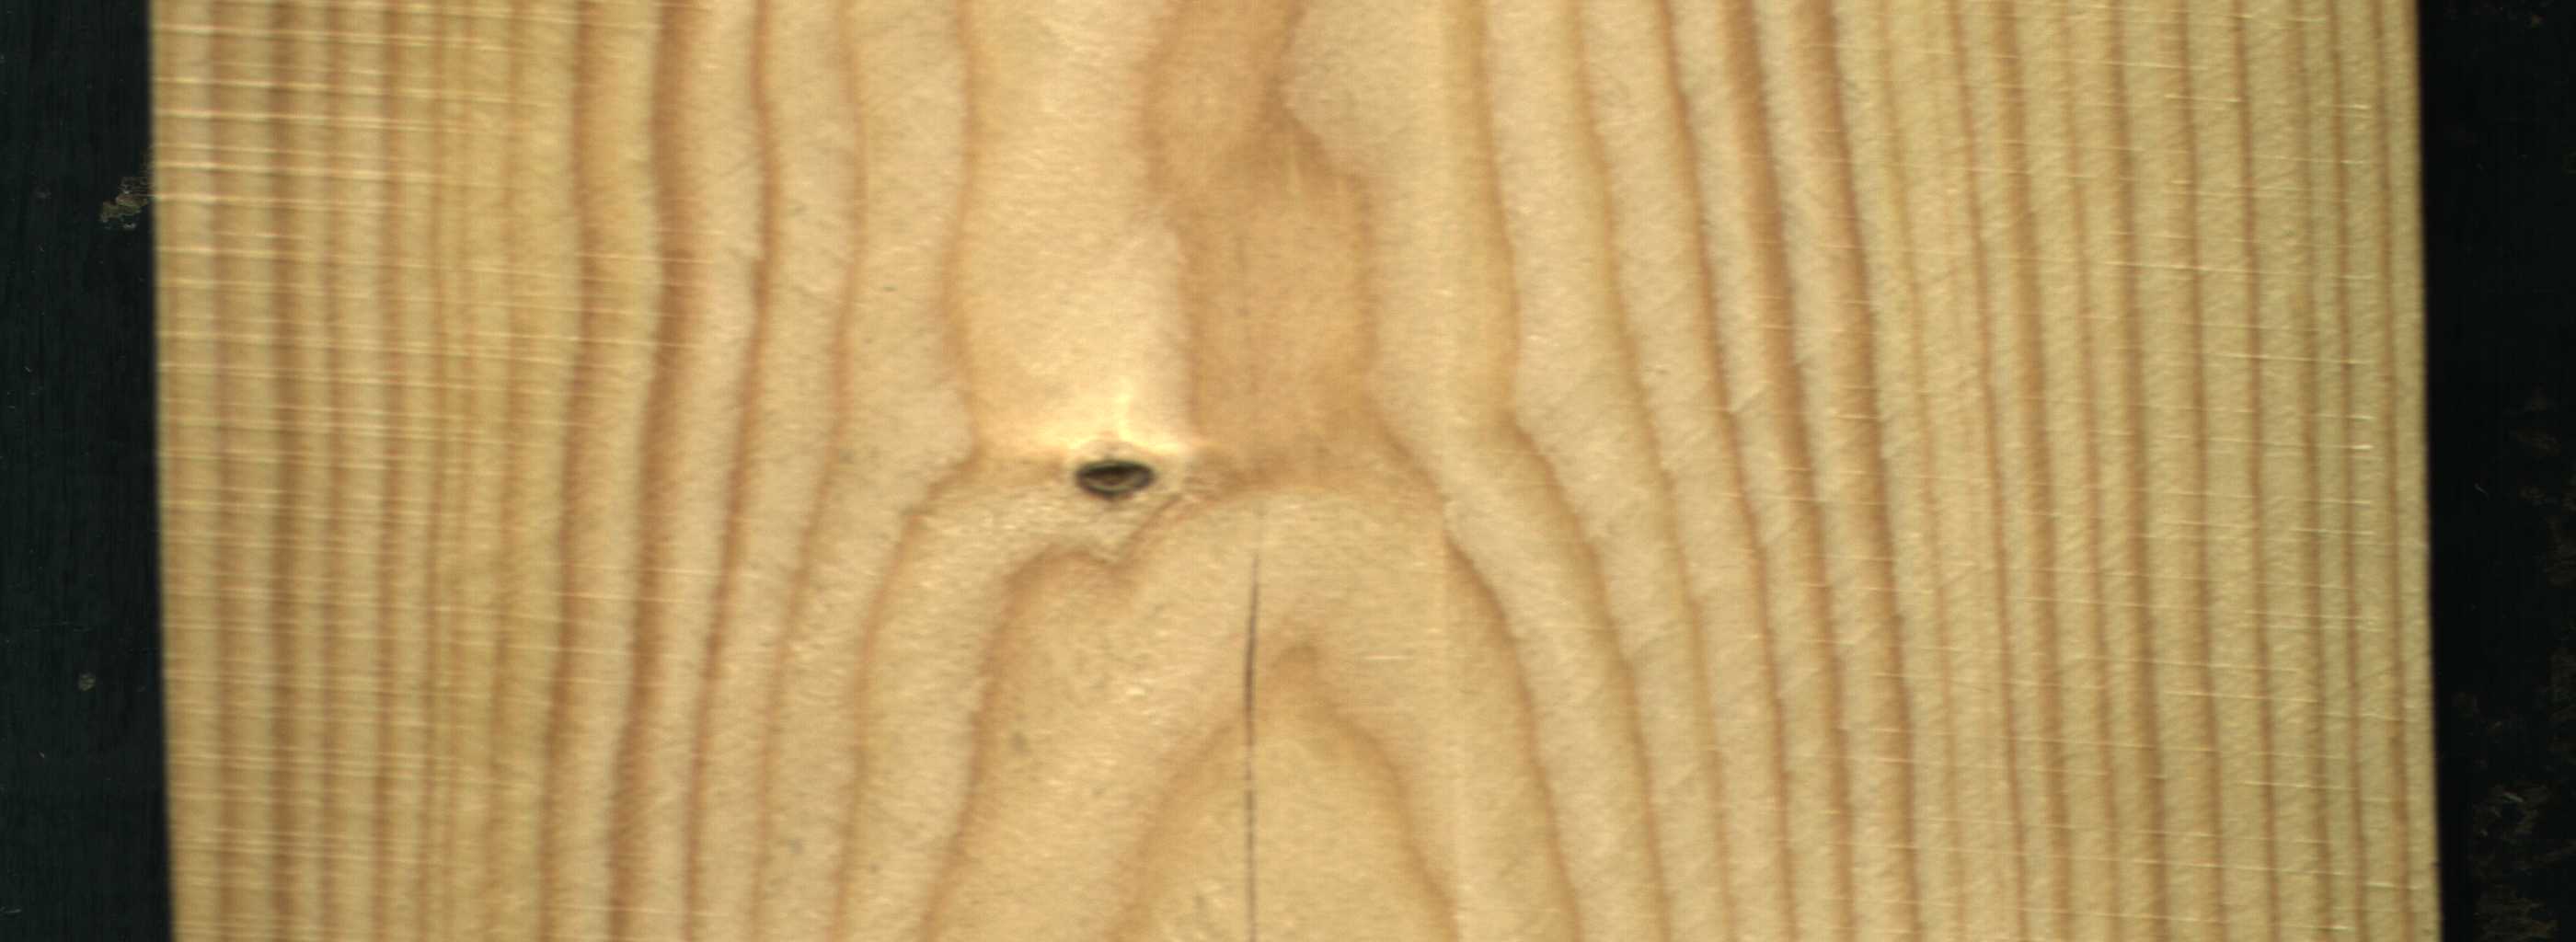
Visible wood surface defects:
Crack
Dead_Knot